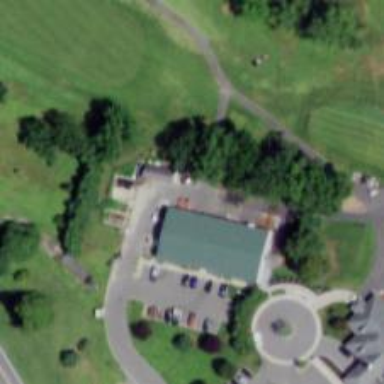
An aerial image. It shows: Service road designated as golf cart path.